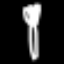
Label: fork